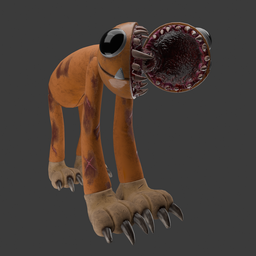
Label: animals